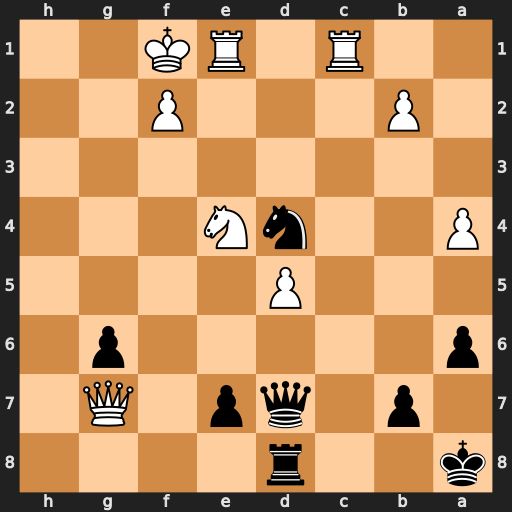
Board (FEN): k2r4/1p1qp1Q1/p5p1/3P4/P2nN3/8/1P3P2/2R1RK2
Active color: b
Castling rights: -
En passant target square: -
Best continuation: Qh3+ Kg1 Nf3#